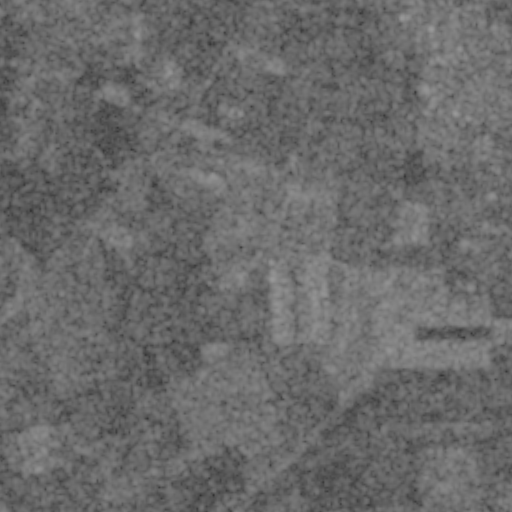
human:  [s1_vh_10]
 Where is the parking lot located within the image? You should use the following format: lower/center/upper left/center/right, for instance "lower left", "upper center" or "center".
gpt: The parking lot is located in the upper right of the image.
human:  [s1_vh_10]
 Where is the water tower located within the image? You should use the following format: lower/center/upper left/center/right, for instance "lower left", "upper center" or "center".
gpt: The water tower is located in the upper right of the image.
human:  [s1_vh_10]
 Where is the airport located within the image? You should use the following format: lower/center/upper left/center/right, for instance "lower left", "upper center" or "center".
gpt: There is no airport in the image.

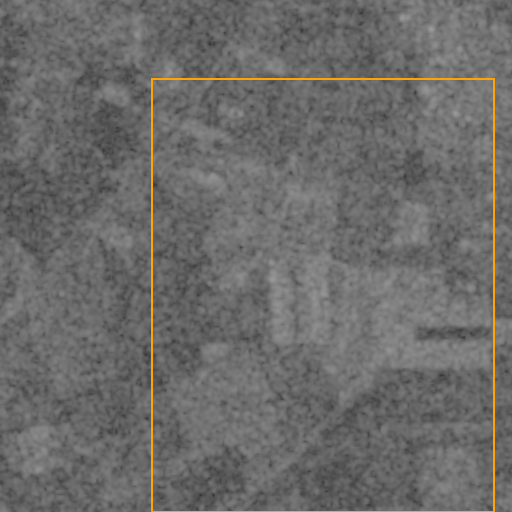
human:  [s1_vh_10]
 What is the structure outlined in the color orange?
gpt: The structure outlined in orange is a crop field.
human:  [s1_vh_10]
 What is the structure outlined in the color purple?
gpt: There is no purple outline.